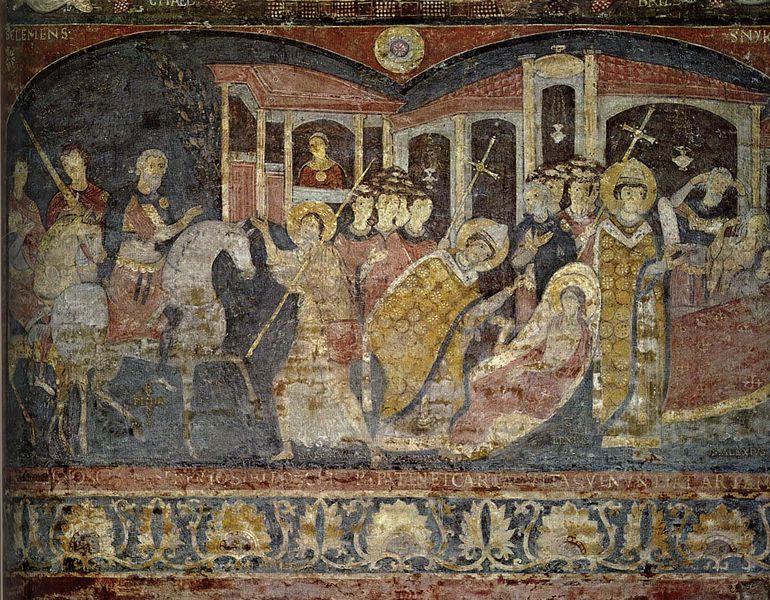
Titel: San Clemente in Rom
Standort: Rom, S. Clemente (EU - I - Latium)
Schlagwörter: blau, gemälde, mann, umhang, fenster, frau, männer, dach, gebäude, haus, rot, tier, leute, muster, ornament, wand, rahmen, tot, kirche, gold, mantel, personen, pferd, pferde, reiter, schrift, liegen, stab, bischof, könig, bordüre, wandmalerei, bett, kreuz, schwert, text, soldat, schimmel, prister, heiligenschein, kreuze, nimbus, jesus, krieger, religiös, segnung, kapelle, kruzifix, bettler, umzug, könige, heilige, fresko, heilig, maria, wandbild, madonna, fresco, freske, kreuzstab, nimben, weihrauchgefäss, verblasst, heiliger martin, sankt martin, kreuiz